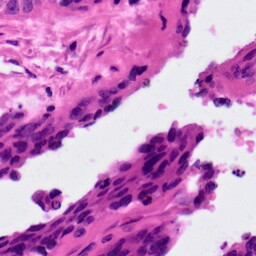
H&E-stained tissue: Ovarian